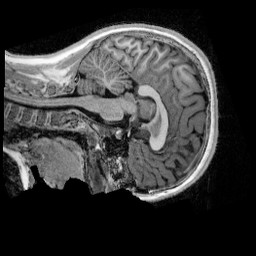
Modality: UNIT1_denoised
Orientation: sagittal
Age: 10
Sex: female
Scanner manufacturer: siemens
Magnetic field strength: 3 T
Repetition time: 4 s
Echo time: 0.00303 s